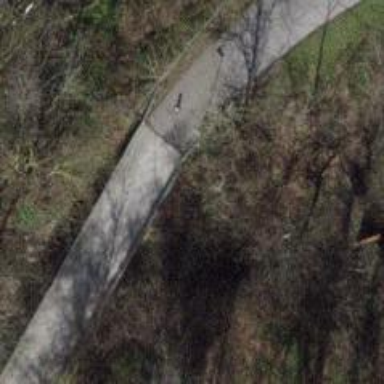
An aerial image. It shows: Bridge over cycleway.